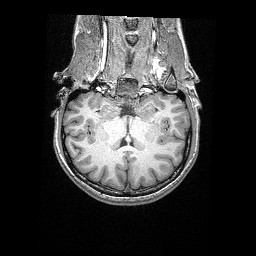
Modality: T1w
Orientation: sagittal
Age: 25
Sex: female
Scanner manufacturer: siemens
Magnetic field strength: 3 T
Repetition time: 2.4 s
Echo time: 0.03 s